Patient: sex M, age 58
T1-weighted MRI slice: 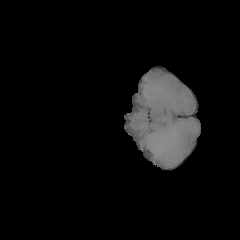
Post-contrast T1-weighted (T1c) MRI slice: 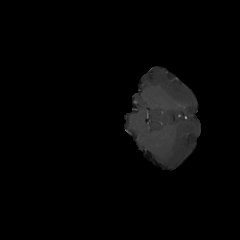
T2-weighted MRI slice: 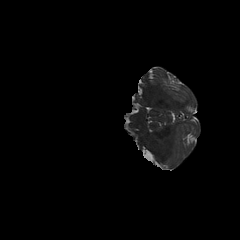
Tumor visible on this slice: no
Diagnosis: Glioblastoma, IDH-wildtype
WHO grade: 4